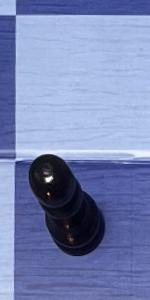
Label: Pawn_Black